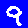
Digit: 9